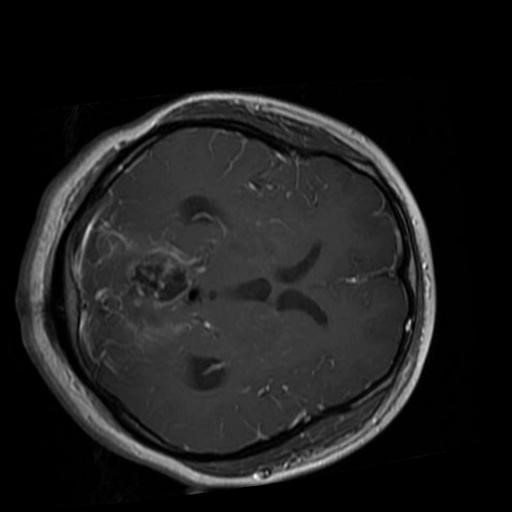
Label: brain_glioma